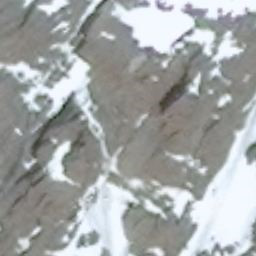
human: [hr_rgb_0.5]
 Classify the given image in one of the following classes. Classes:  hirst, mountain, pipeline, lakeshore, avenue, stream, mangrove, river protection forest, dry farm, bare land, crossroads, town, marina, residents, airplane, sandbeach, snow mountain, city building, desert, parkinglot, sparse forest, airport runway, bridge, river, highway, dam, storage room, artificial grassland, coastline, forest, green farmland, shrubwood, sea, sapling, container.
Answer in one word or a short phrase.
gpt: snow mountain